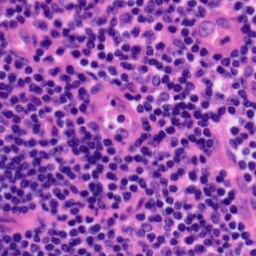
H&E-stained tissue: Tonsil